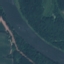
Land use / land cover: River